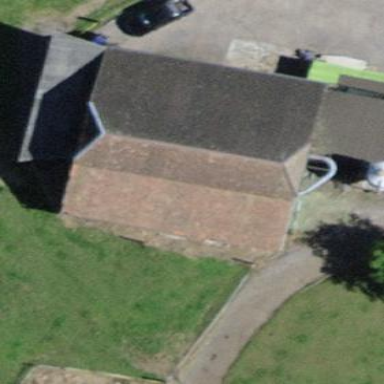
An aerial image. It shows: Rural barn.